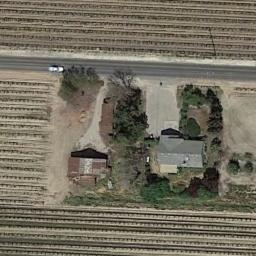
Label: sparse_residential